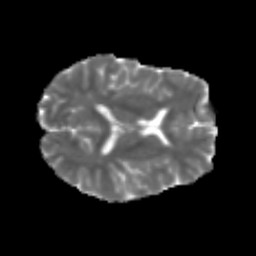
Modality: MD
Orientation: axial
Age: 47
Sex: male
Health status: healthy
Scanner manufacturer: siemens
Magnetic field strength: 3 T
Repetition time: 3.6 s
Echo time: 0.092 s